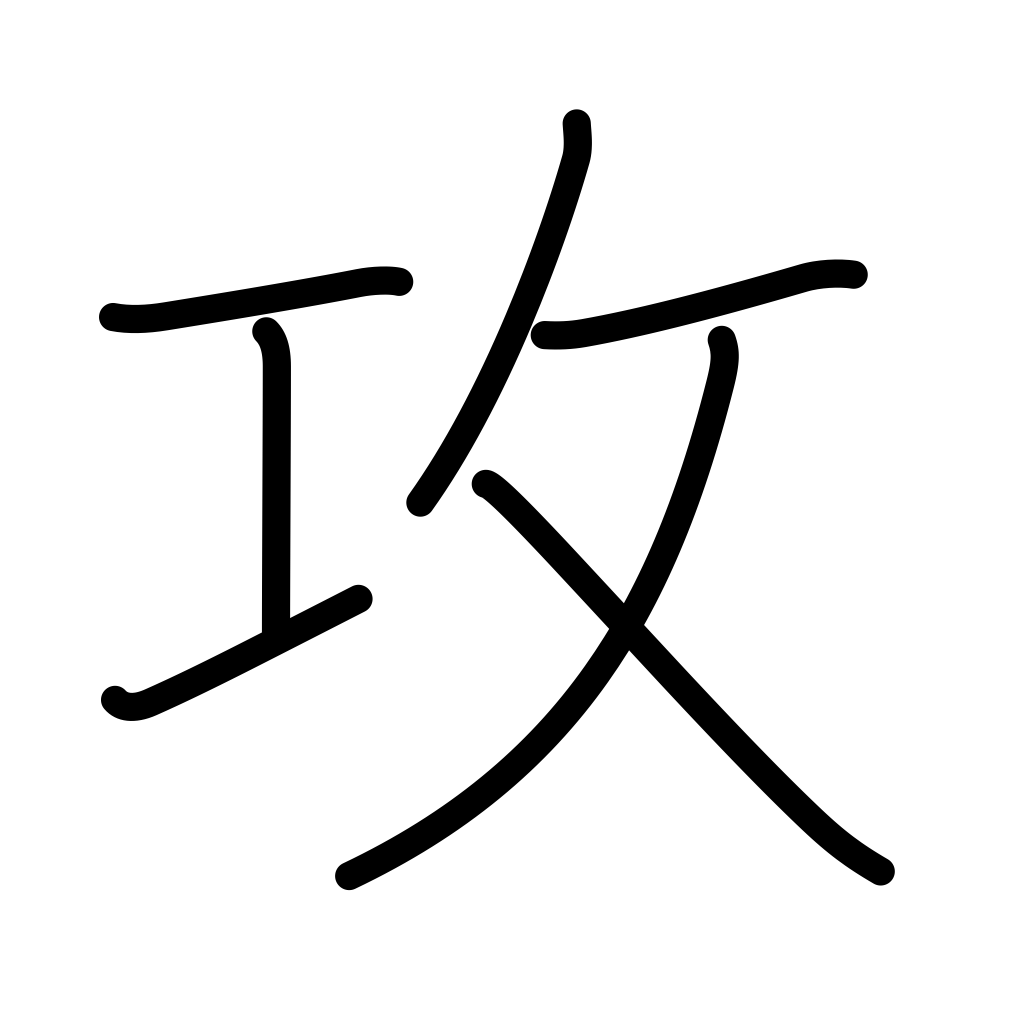
Meaning: aggression, attack, criticize, polish